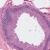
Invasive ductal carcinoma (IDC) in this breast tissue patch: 0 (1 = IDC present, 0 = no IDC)